Current action and preconditions to check: trajectory_clear

Your task: For each precondition in the list above, predict whether it will hold at this action.

Consider the current scene as observed from the mobile robot's camera, and analyze the predicted future states of all dynamic agents (e.g., people, animals, vehicles, or any moving entities) within the NEXT SECOND.

IMPORTANT: Only answer "very likely" if you are absolutely certain—based on strong, clear evidence—that a dynamic agent will violate the precondition in the predicted future state. Do NOT answer "very likely" for unlikely, ambiguous, or low-probability risks.

Ask yourself for each precondition: Is there a high probability, with clear and convincing evidence, that the predicted future states of any dynamic agent will interfere with the predicted future state of the currently executing action within the NEXT SECOND, causing that precondition to fail?

Assess the risk level based on these predictions. Use "likely" or "very likely" if motions create a clear risk of interference.

Use "neutral" or "improbable" if agents are nearby but their predicted paths are clearly diverging or non-conflicting.

Failure Risk Categories: "very improbable", "improbable", "neutral", "likely", "very likely"

Answer Format: Output ONLY the probability_of_failure value from these categories: "very improbable", "improbable", "neutral", "likely", "very likely"

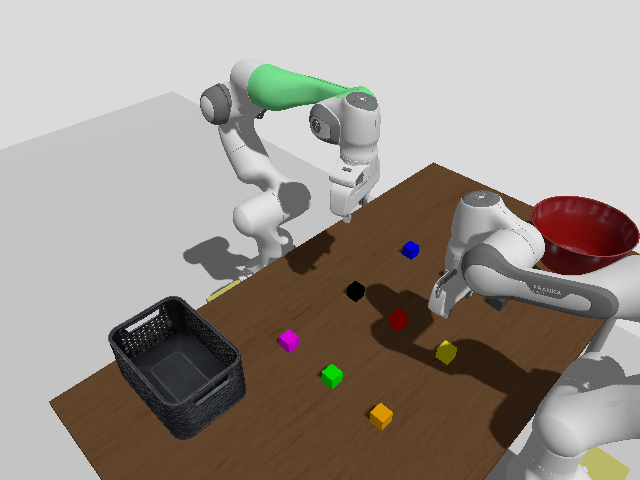

Answer: very improbable